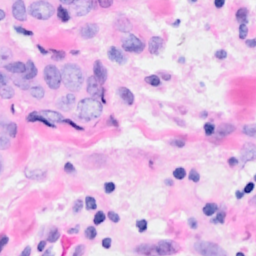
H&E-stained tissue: Breast